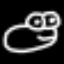
Label: frog